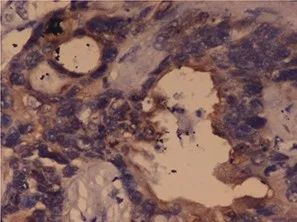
MTSCC: Immunohistochemistry showing diffuse positivity for cytokeratin in the tumour cells. IHC cytokeratin, 40x.
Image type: pathology (immunostaining)